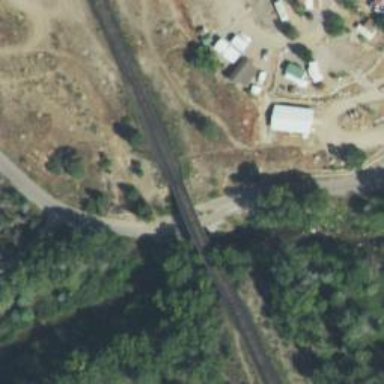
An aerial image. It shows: Disused railway bridge.